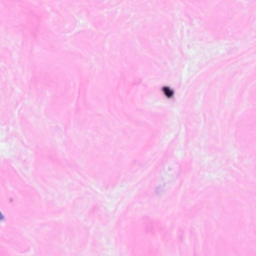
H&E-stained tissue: Breast